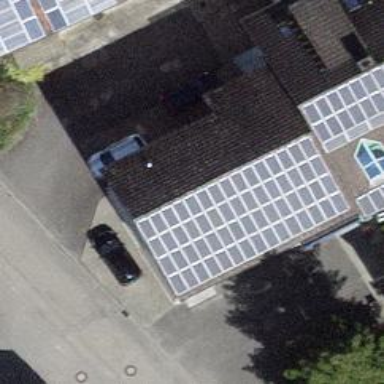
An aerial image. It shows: Solar photovoltaic panel generator.